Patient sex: M
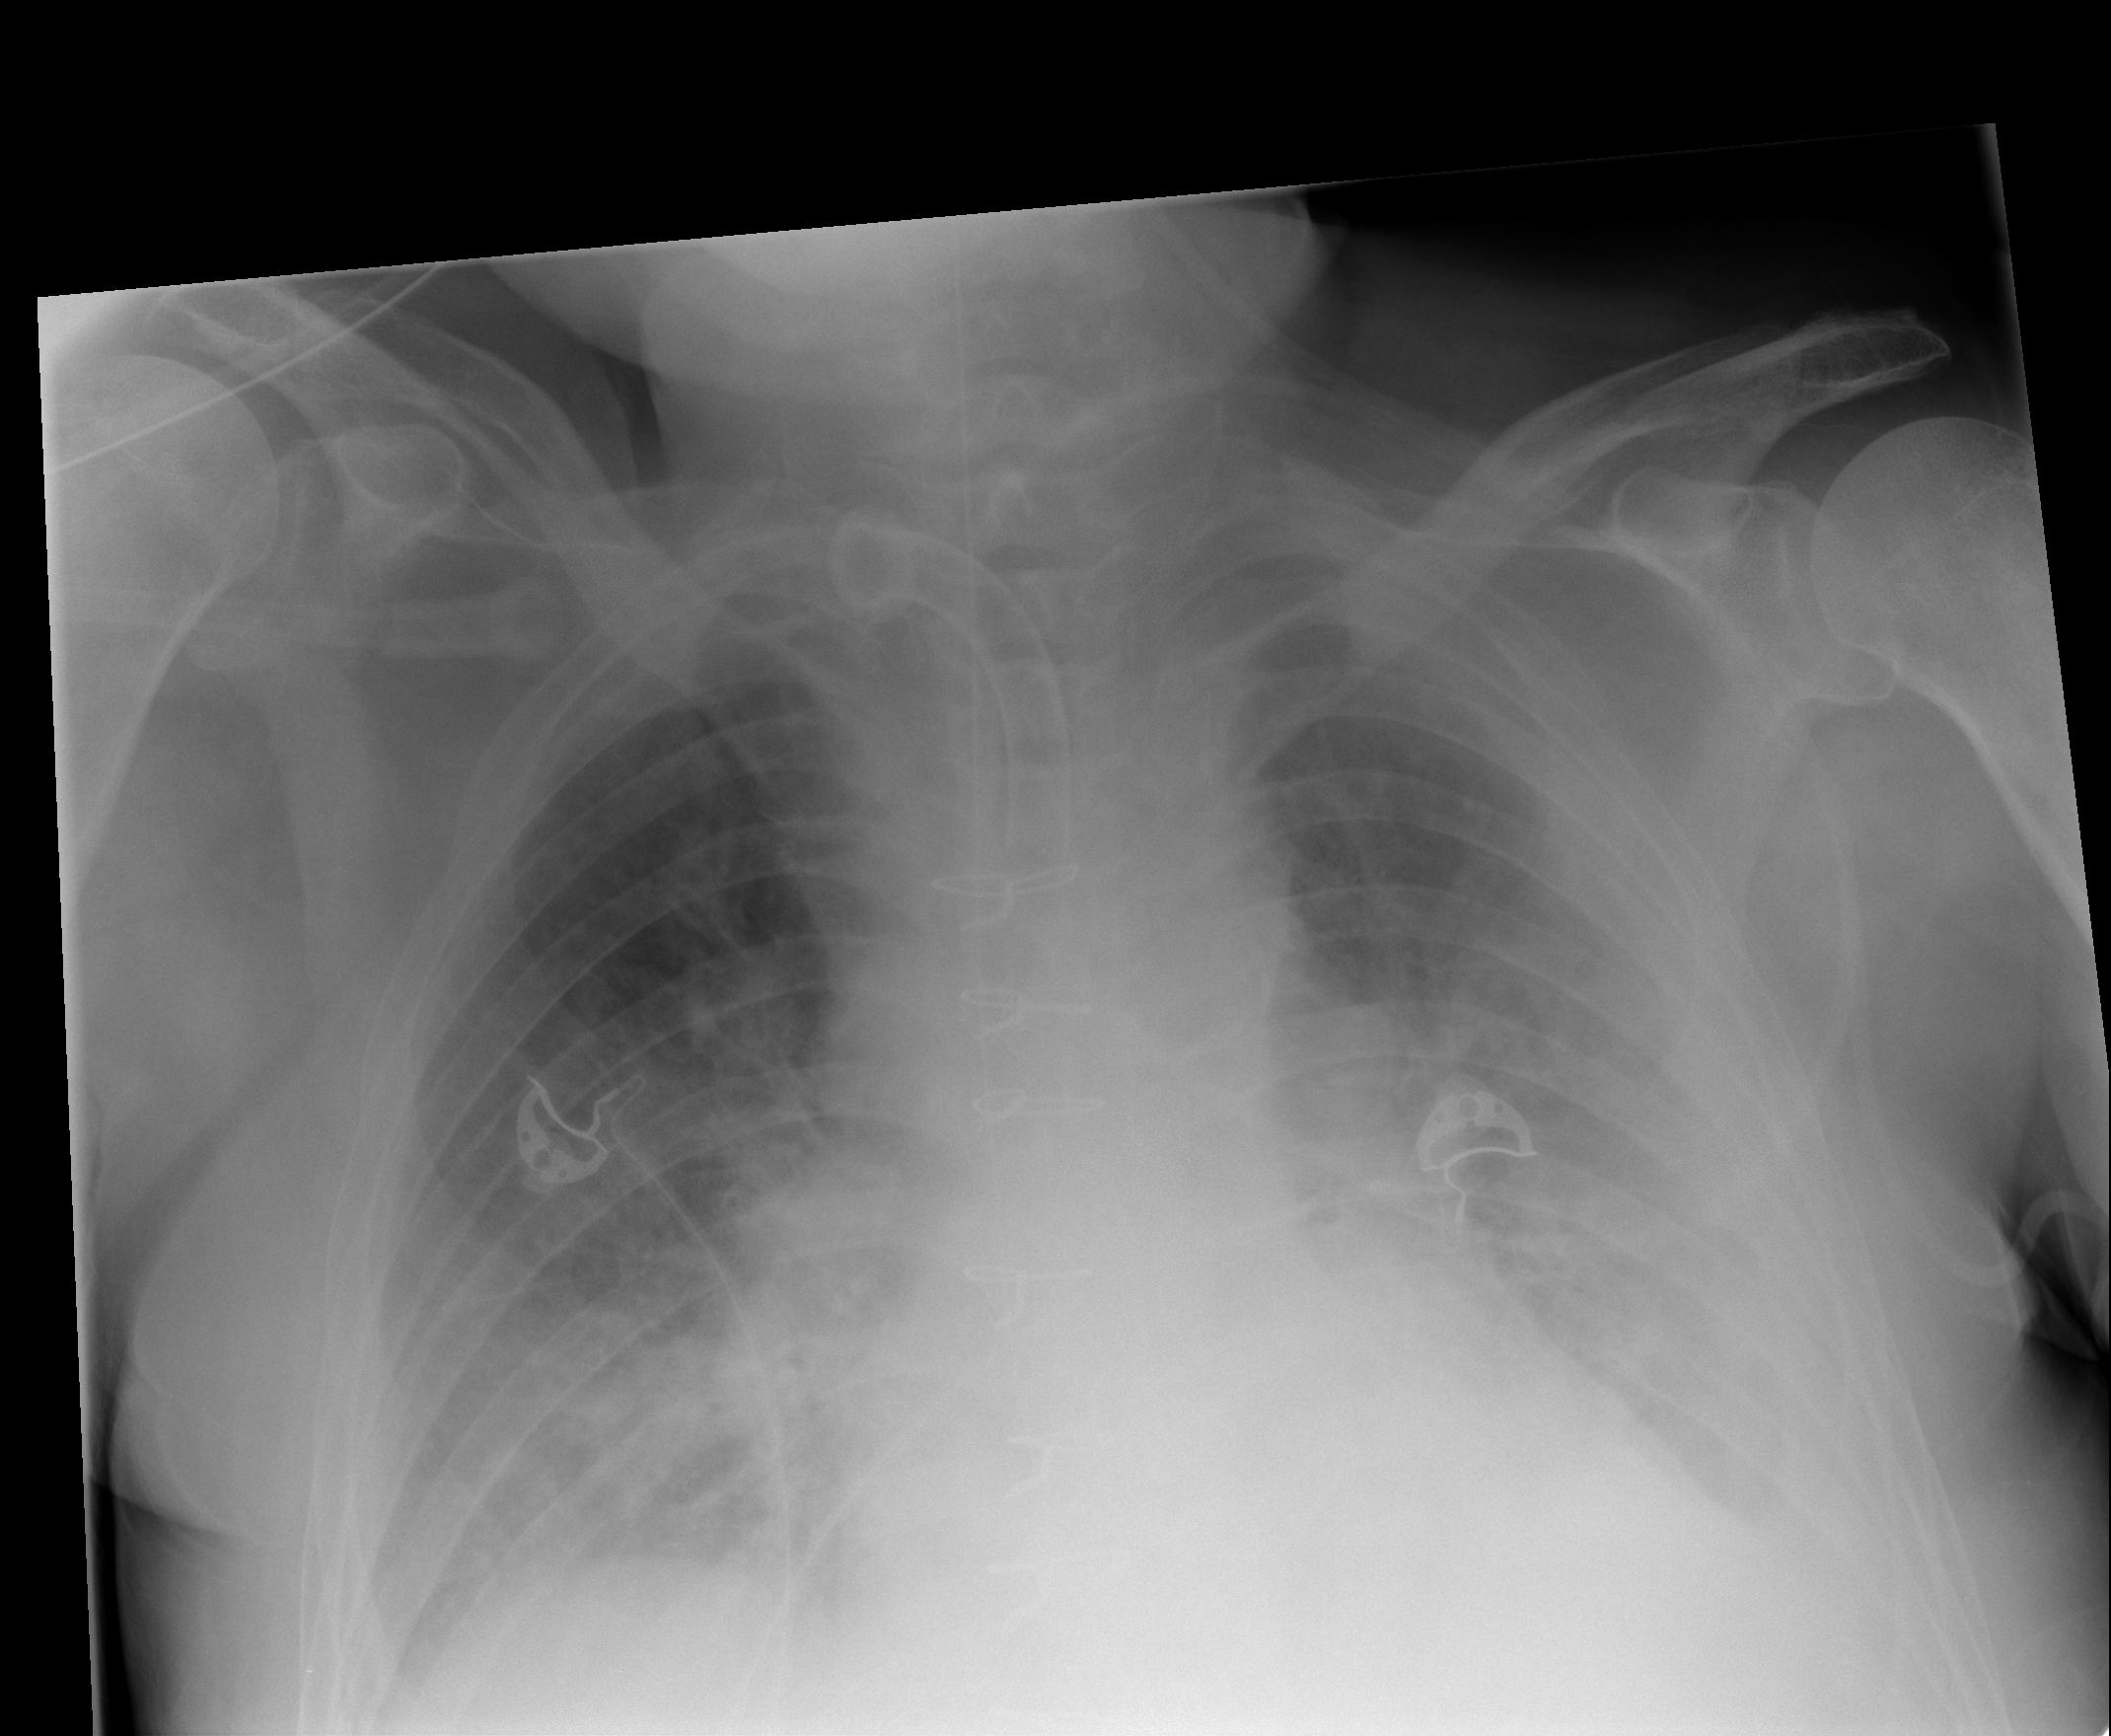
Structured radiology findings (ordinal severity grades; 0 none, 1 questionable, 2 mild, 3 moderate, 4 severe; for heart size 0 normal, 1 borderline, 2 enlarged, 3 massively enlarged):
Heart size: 2
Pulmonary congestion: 2
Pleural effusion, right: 2
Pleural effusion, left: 2
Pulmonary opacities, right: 2
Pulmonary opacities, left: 0
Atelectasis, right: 0
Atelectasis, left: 2